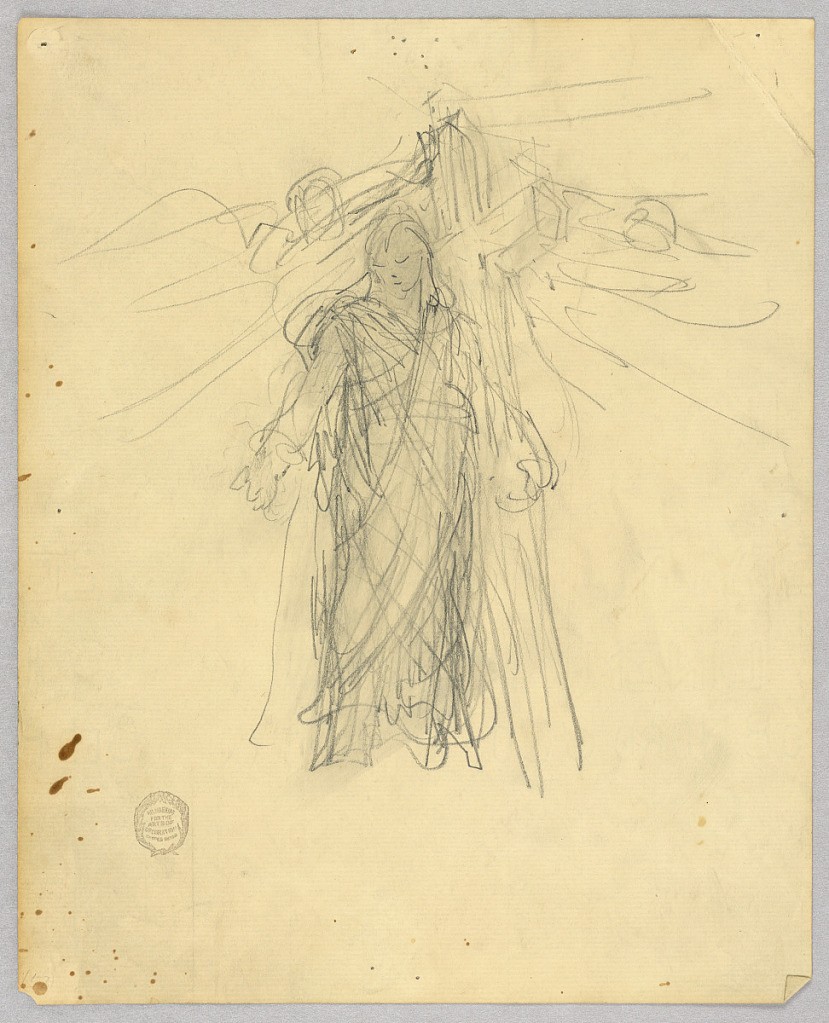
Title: Sketch for Central Figure in the Ascension
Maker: Francis Augustus Lathrop, American, 1849–1909
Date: ca. 1895
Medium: Graphite on laid paper
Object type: Drawing
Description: Figure standing center, left arm around a cross, gaze directed downwards.